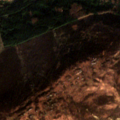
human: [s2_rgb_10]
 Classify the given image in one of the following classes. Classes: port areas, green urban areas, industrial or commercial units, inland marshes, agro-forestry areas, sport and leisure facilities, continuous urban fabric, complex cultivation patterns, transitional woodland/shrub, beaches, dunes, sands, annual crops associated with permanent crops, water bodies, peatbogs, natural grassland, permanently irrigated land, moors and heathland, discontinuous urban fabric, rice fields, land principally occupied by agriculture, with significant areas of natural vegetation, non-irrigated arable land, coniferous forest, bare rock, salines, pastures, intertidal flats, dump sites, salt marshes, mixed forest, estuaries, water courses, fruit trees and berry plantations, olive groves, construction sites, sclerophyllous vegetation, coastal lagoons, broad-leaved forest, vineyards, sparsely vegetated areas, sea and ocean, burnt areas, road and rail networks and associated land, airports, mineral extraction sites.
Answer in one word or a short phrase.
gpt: coniferous forest, natural grassland, moors and heathland, transitional woodland/shrub